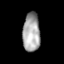
Tissue: skin
Cell type: Others
Senescence score: 0.8843
Nuclear area (px): 656
Mean DAPI intensity: 167.416